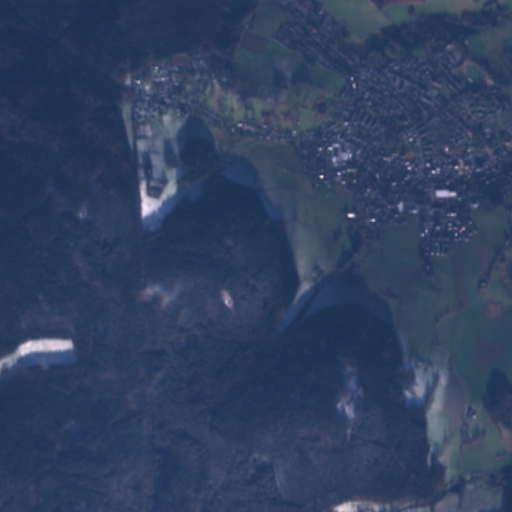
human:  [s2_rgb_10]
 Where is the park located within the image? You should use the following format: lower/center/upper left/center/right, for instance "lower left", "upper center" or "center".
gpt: The park is located in the upper right of the image.
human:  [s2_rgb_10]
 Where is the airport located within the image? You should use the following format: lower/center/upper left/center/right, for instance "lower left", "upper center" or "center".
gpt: There is no airport in the image.